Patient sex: M
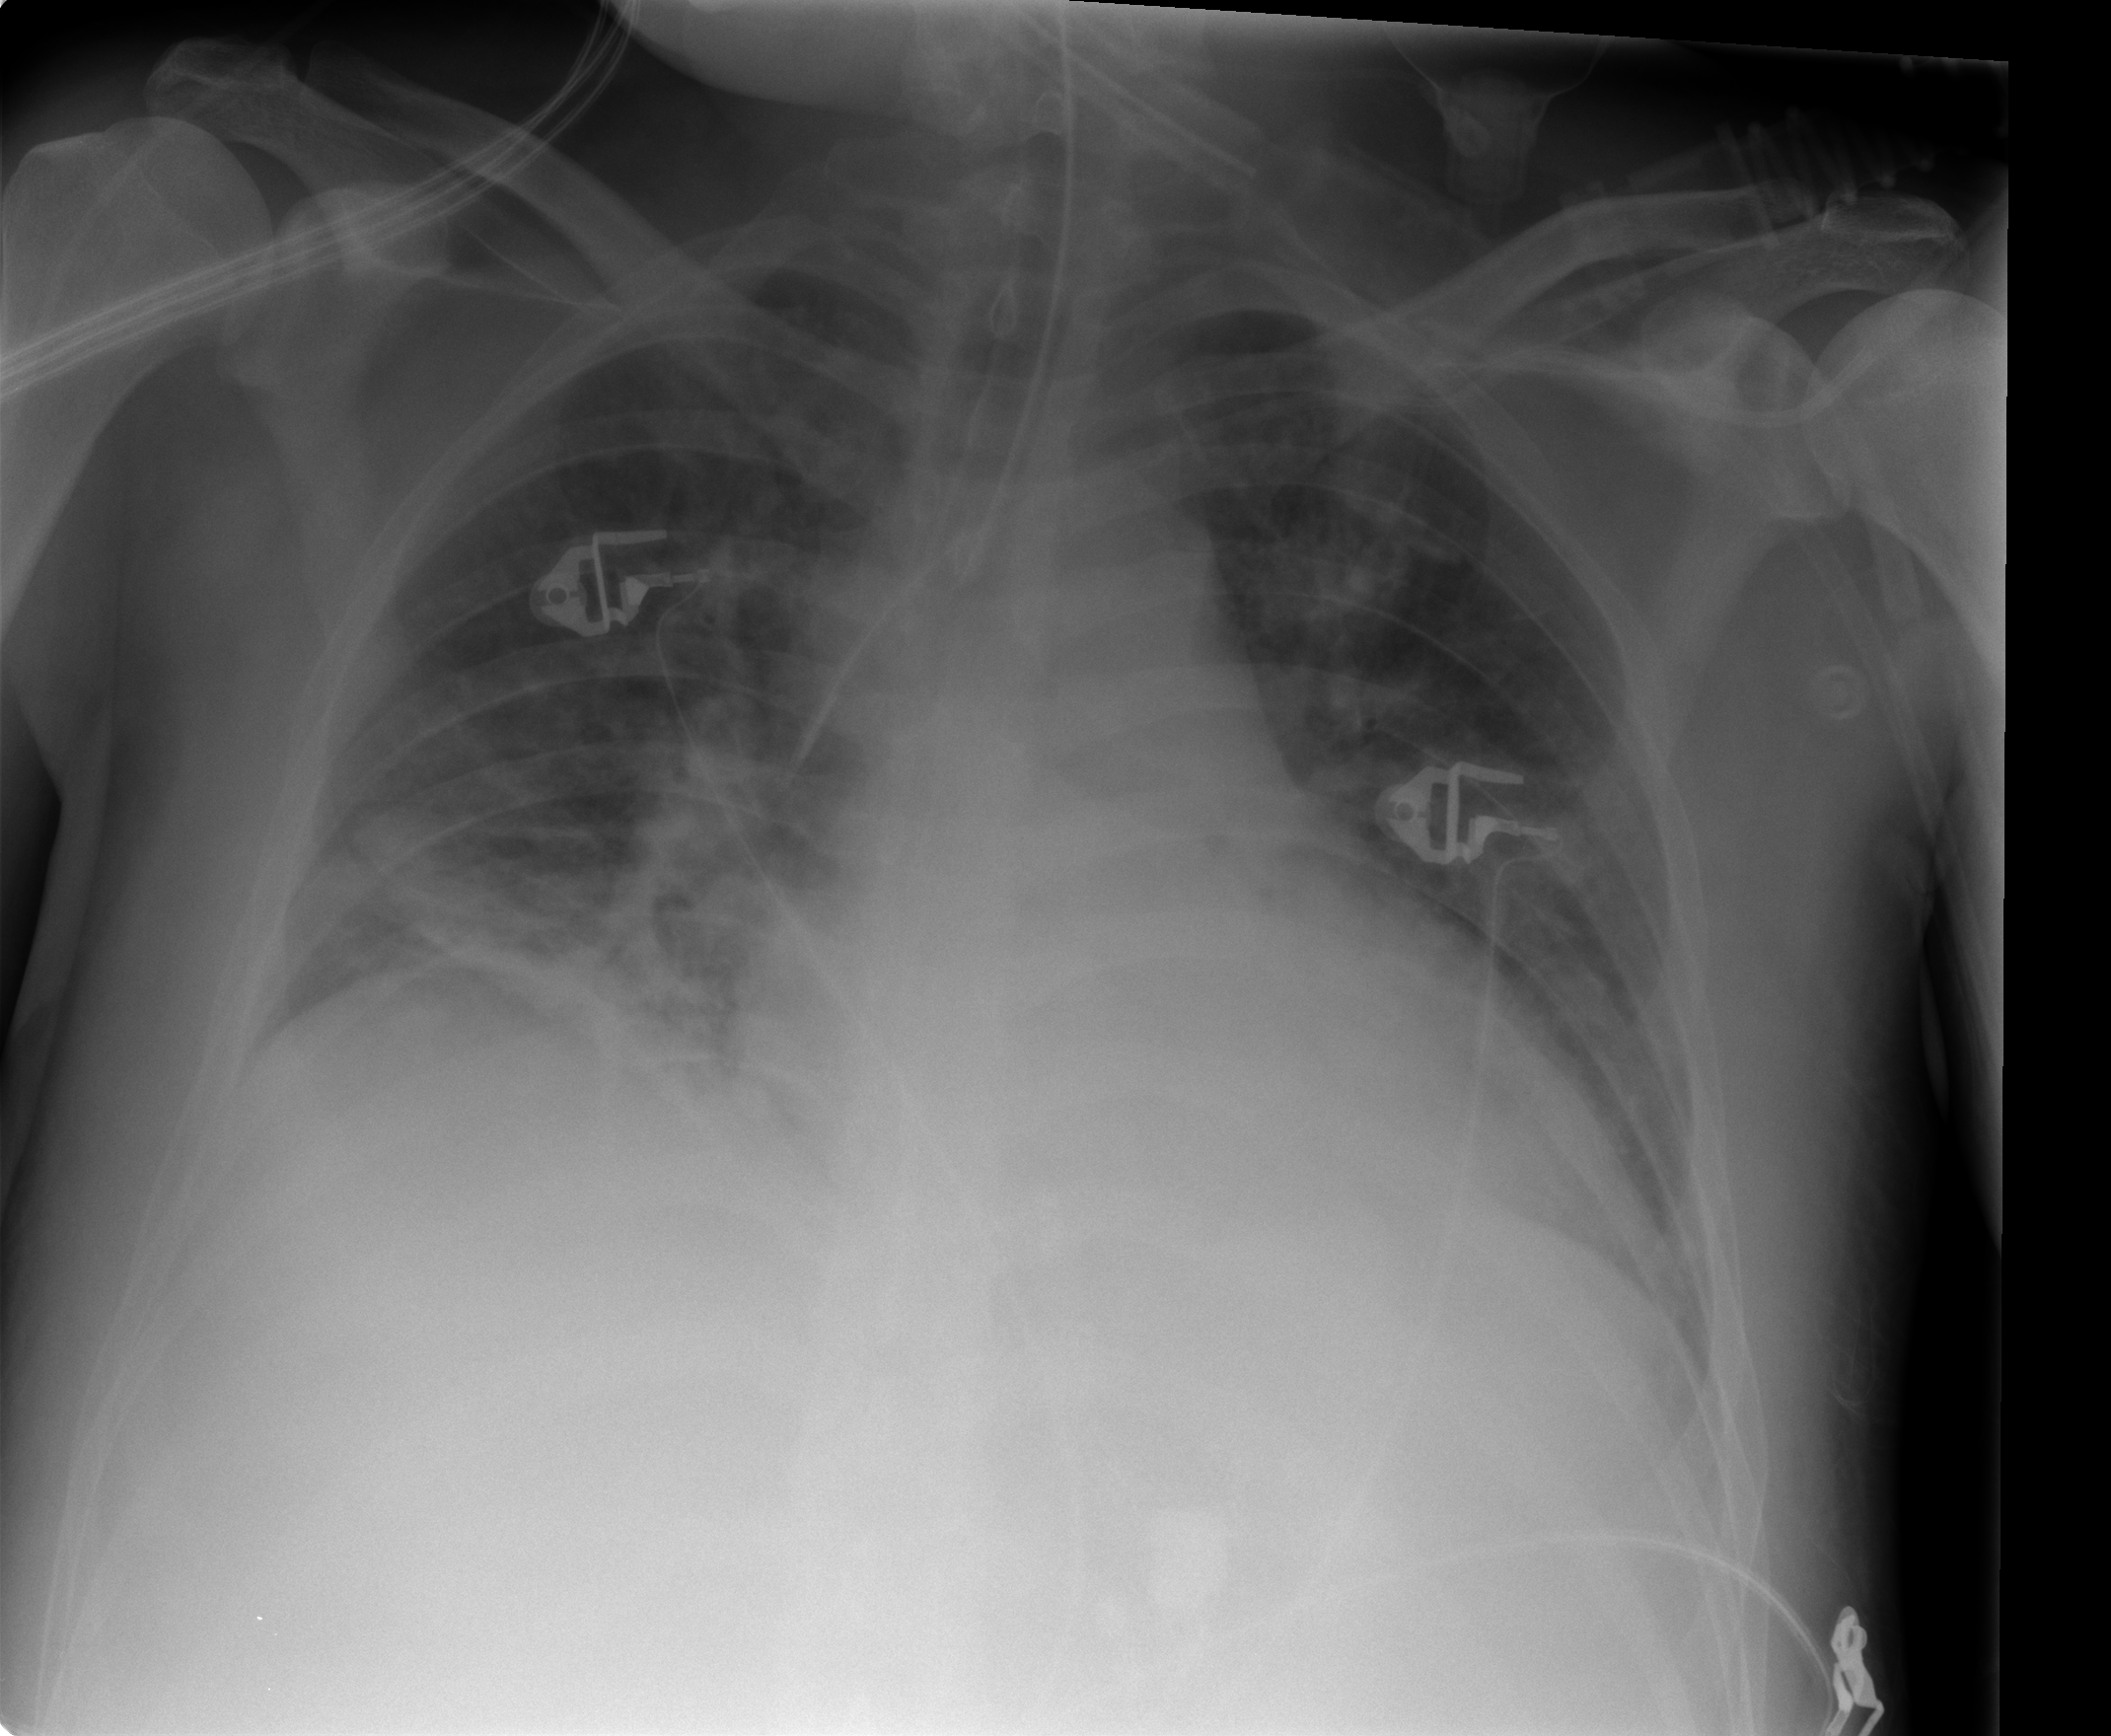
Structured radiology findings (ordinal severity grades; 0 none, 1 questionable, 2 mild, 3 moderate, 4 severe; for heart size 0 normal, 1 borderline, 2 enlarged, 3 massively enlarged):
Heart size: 2
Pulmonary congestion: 1
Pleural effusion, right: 0
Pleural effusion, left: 0
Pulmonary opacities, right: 2
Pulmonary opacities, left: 0
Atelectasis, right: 2
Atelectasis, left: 1